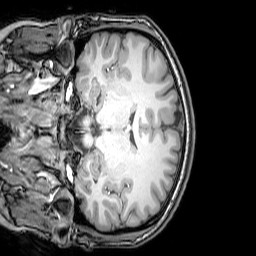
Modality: T1w
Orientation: coronal
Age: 22
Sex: female
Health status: healthy
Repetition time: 0.081 s
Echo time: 0.037 s